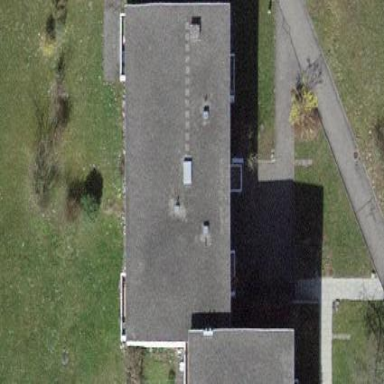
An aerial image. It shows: Residential building.